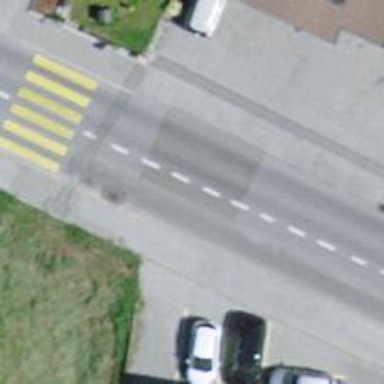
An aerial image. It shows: Zebra crossing on the road.